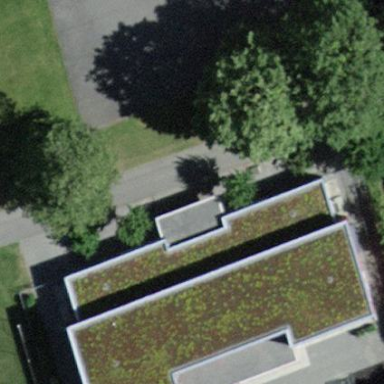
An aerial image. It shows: Kindergarten building.